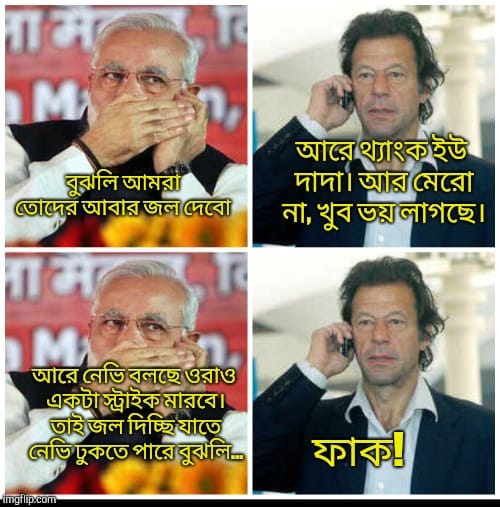
Text: বুঝলি আমরা তোদের আবার জল দেবো। আরে থ্যাংক ইউ দাদা। আর মেরো না, খুব ভয় লাগছে। আরে নেভি বলছে ওরাও একটা স্ট্রাইক মারবে। তাই জল দিচ্ছি যাতে নেভি ঢুকতে পারে বুজলি। ফাক!
Label: Hate
Hate category: Political
Targeted group: Organization